RGB frame:
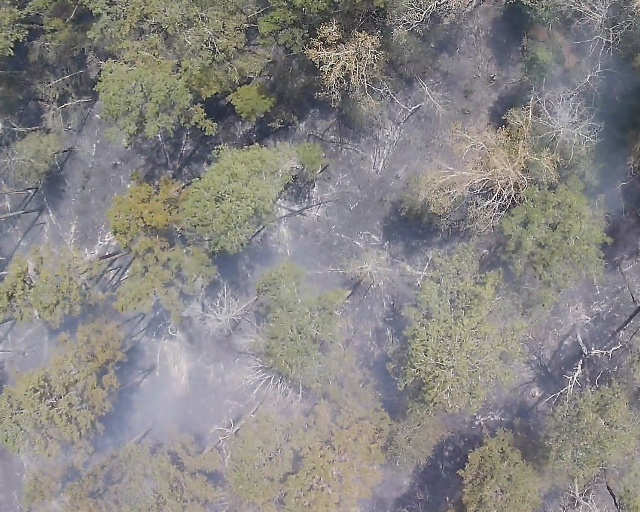
Thermal frame:
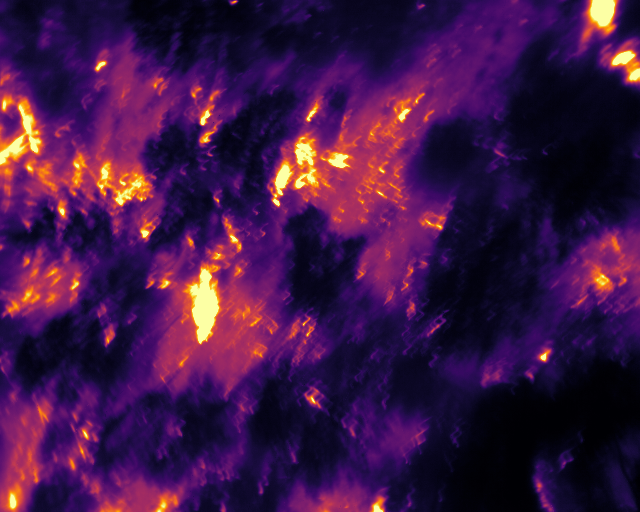
Captured: 2026-02-26 03:40:27
Pixels at or above 80 °C: 10919 (fraction of frame: 0.03332)